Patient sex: M
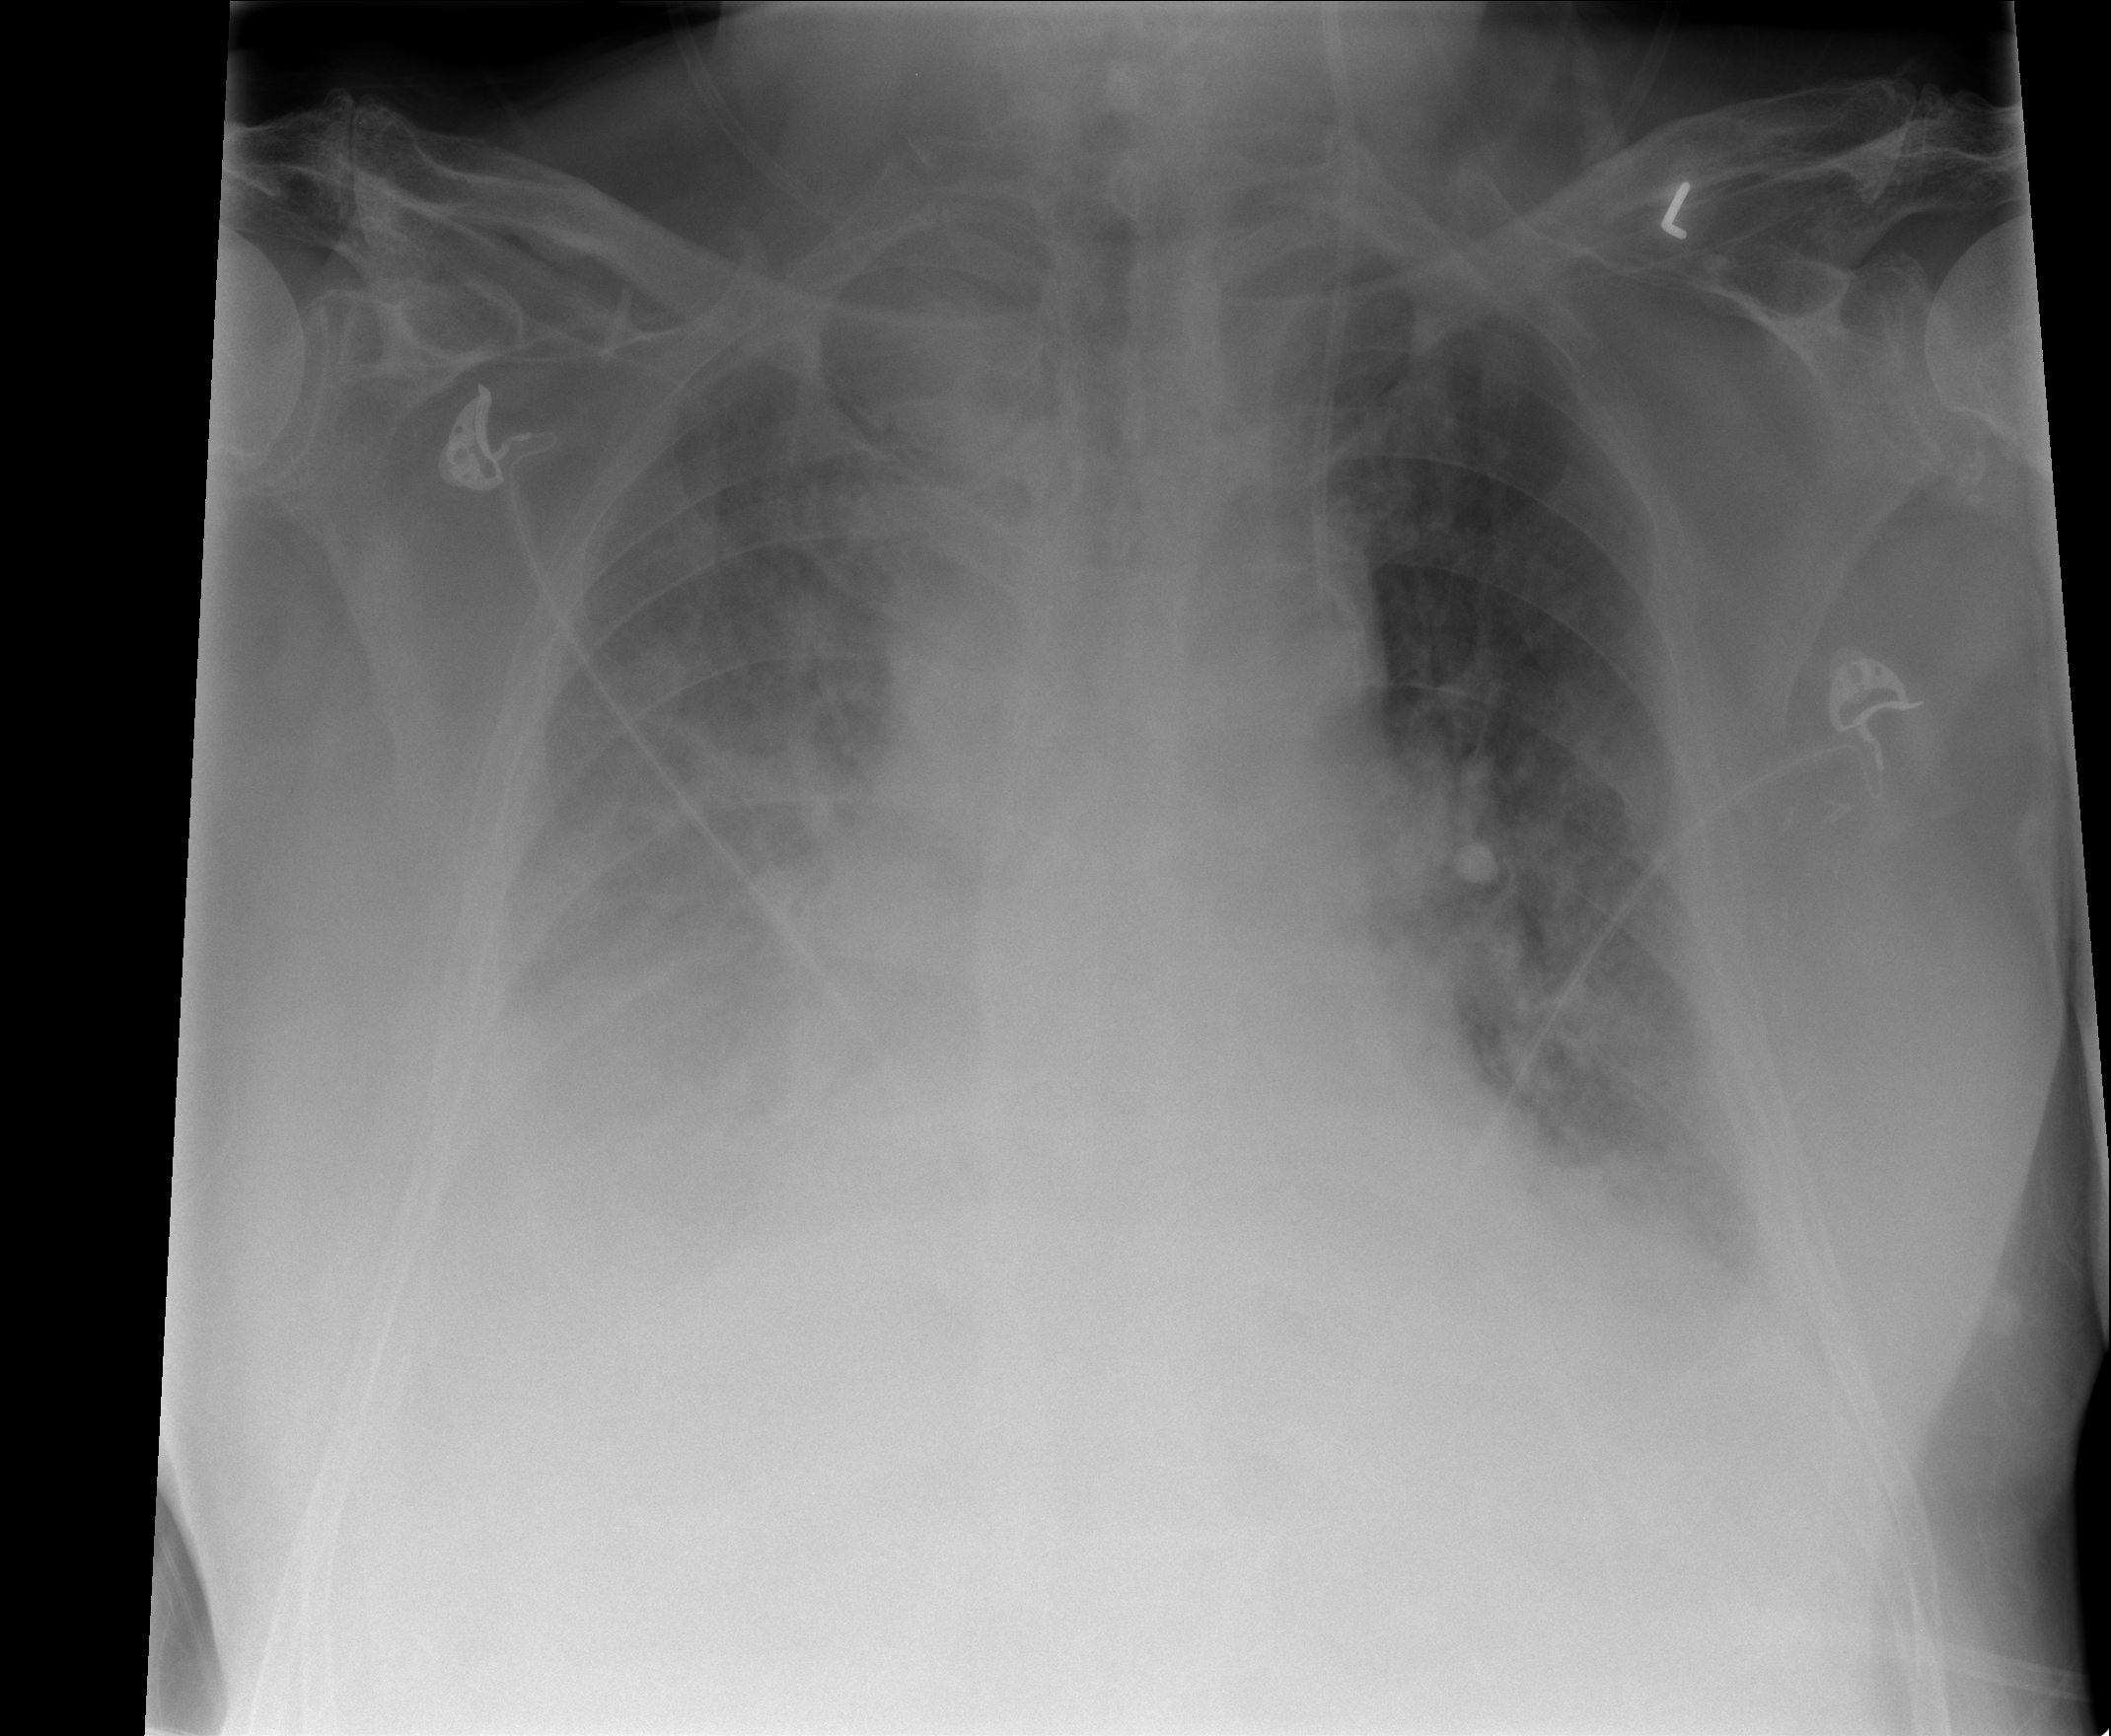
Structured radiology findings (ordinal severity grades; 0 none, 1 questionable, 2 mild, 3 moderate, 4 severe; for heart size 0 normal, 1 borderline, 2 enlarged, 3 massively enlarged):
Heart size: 2
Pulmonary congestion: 3
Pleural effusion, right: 3
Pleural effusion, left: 2
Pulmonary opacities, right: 2
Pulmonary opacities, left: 0
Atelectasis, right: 2
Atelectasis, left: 2